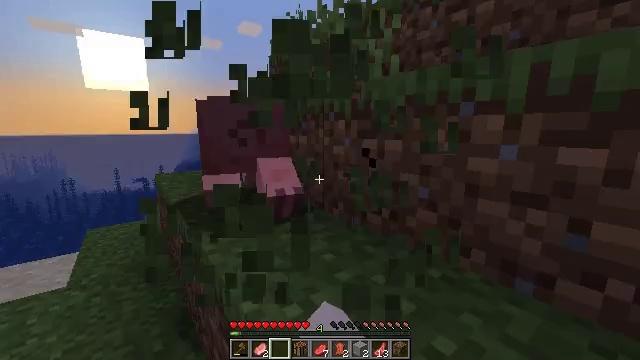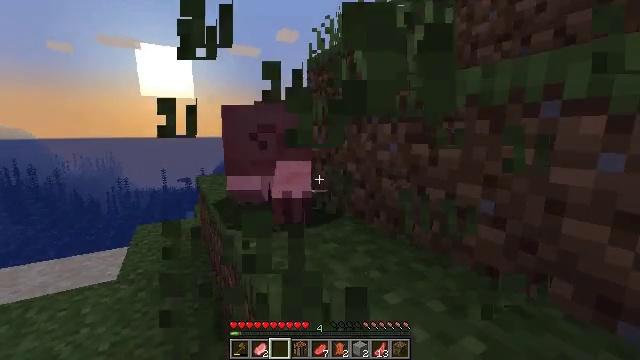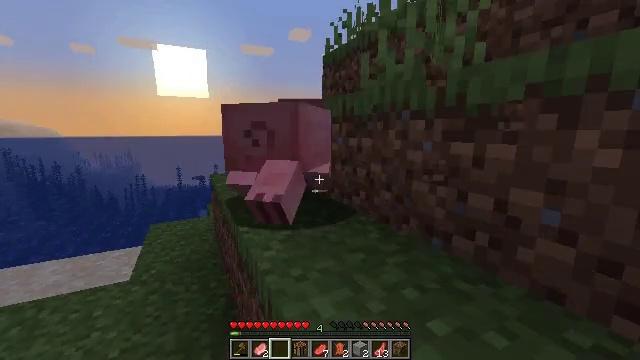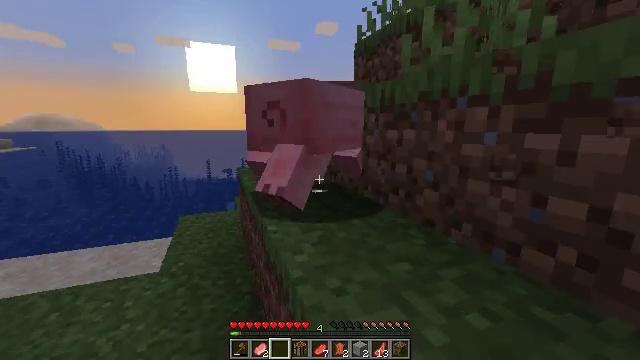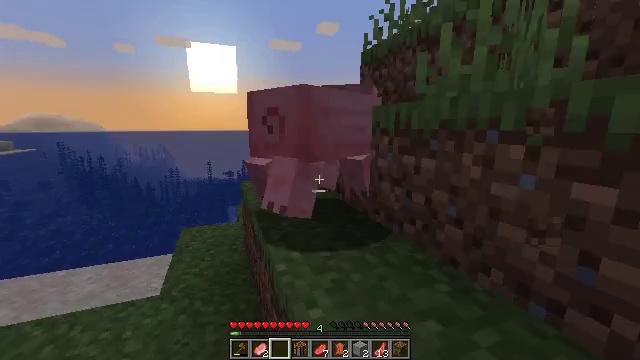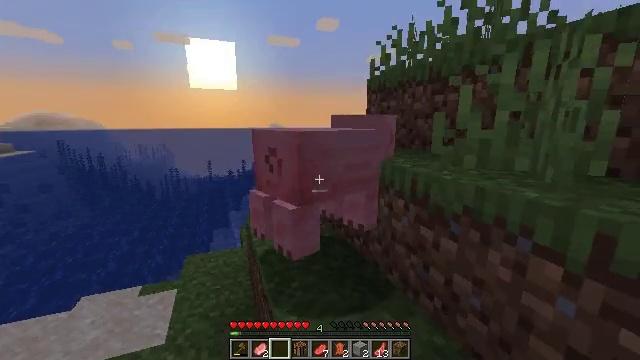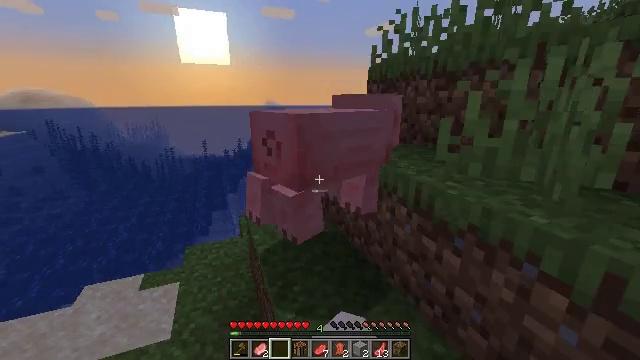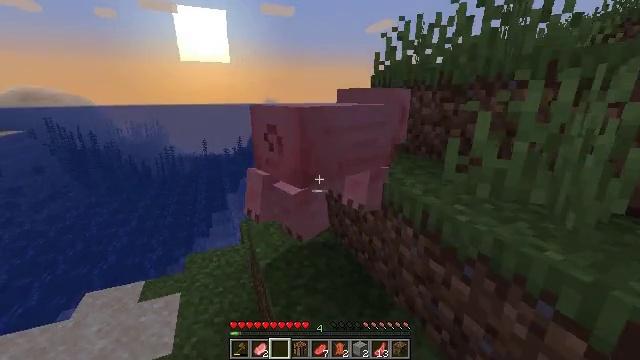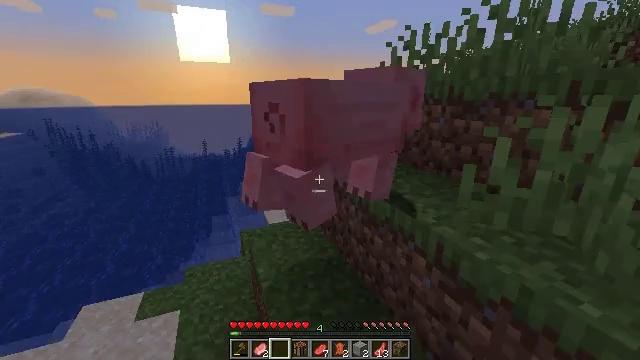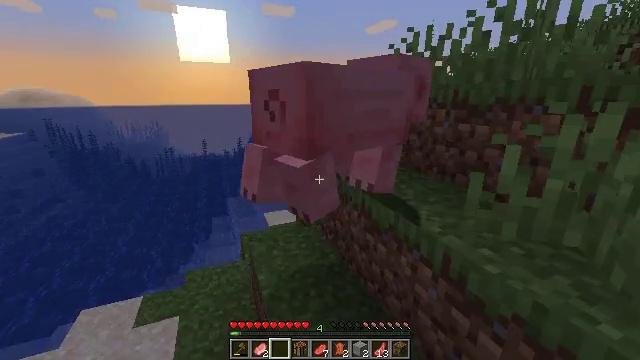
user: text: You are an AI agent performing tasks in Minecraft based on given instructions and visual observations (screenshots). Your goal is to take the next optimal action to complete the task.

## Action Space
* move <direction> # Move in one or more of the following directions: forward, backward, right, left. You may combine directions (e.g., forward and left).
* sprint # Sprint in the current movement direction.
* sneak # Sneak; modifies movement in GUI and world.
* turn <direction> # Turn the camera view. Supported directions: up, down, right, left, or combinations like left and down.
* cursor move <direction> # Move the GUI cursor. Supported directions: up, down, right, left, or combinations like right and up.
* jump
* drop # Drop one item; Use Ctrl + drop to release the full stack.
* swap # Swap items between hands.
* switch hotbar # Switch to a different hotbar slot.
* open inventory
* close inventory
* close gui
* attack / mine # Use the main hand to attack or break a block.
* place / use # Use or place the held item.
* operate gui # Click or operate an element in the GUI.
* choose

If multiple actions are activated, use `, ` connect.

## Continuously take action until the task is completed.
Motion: motion action
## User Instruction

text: Hunt animals.
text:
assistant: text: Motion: move forward, turn left
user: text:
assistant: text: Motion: move forward, turn left
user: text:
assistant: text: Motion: move forward, turn left and down
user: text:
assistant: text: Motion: move forward, jump
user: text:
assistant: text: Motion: move forward, attack / mine, jump
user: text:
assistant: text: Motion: move forward, turn down, attack / mine, jump
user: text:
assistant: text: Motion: move forward, attack / mine
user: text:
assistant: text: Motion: move forward, attack / mine
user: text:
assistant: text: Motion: move forward
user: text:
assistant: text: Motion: attack / mine